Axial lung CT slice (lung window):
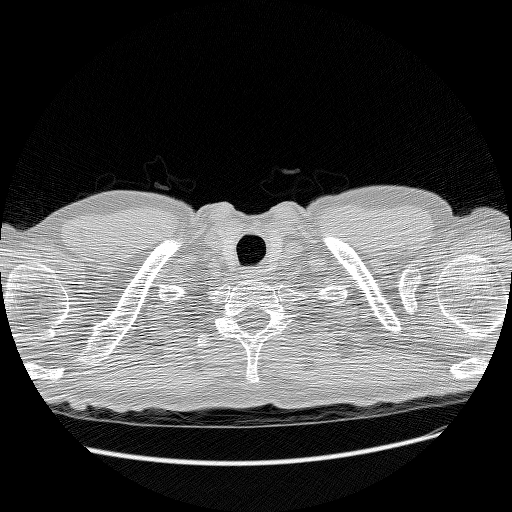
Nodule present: no